You are looking at the short-time Fourier spectrogram of a bearing's acceleration signal. What is the most likely bearing condition (normal, inner_race, outer_race, ball)?
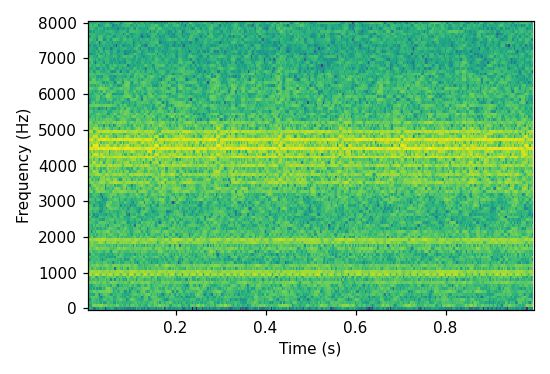
Answer: outer_race